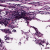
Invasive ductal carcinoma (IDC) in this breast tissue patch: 0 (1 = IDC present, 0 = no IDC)